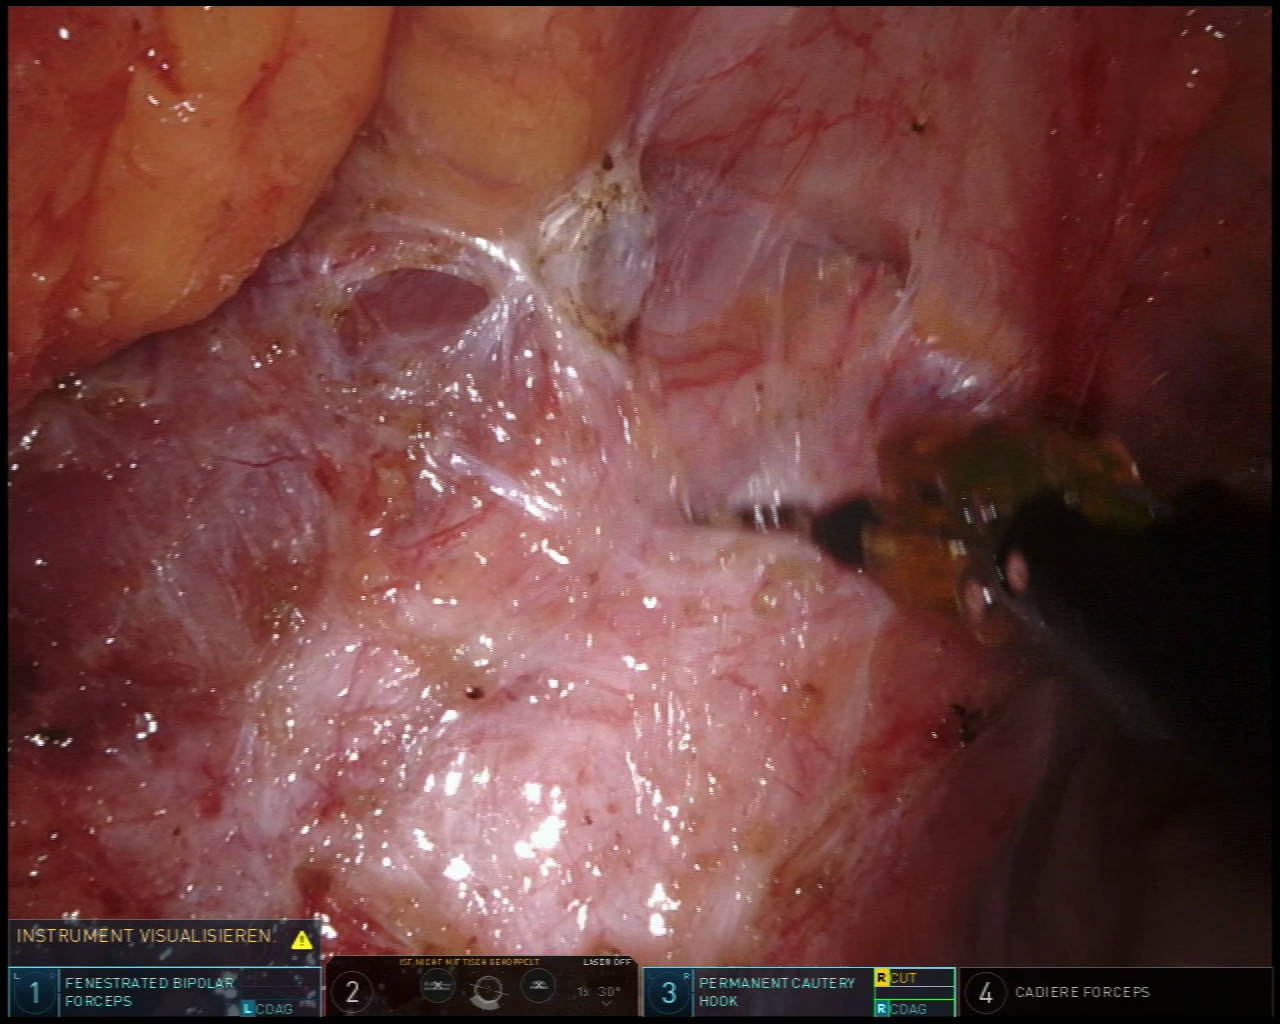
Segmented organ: ureter
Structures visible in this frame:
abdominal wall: no
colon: no
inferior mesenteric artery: no
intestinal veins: no
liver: no
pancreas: no
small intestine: no
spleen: no
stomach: no
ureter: yes
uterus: no
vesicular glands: no